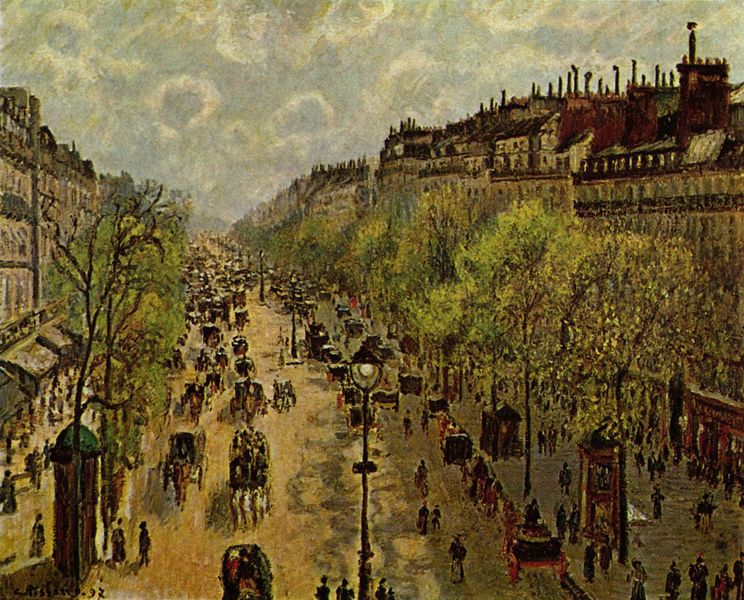
Titel: Boulevard Montmartre, Frühling
Künstler: Camille Pissarro
Standort: New York (New York)
Institution: Collection Loeb
Schlagwörter: baum, blau, dunkel, gemälde, himmel, mann, schatten, weiß, wolken, bäume, gelb, grün, impressionismus, menschen, stadt, braun, cafe, fenster, frankreich, hell, lampe, lampen, laterne, laternen, licht, paris, schwarz, strasse, säule, ölbild, dach, gebäude, haus, rot, tiere, weg, wolke, expressionismus, leute, häuser, hügel, morgen, sonne, front, kamin, kamine, pferd, pferde, sommer, fassade, fassaden, perspektive, fahne, pointilismus, mittag, dächer, giebel, schornsteine, allee, farbe, tag, spazieren, fußgänger, geschäfte, kutsche, kutschen, platz, figuren, wagen, frühling, impression, flucht, berlin, spaziergang, gehweg, straßenszene, punkt, volk, litfasssäule, strassenbild, pinsel, viel, flanieren, sonntag, fluchtpunkt, pferdekutschen, verkehr, seurat, spaziergänger, belebt, gespann, perde, historisch, boulevard, unter den linden, strassenlaternen, häuserfassaden, pissaro, strassenflucht, häuserreihe, strassenlampe, trubel, voll, großstadt, markisen, avenue, mansarden, linearperspektive, linden, gespanne, litfassäule, telefonzelle, degas?, pizarro, altbau, straßenansicht, camille pissaro, flanneure, flannieren, litfasssäulen, samstag, folk, 18. jahrhundert, prominieren, strape